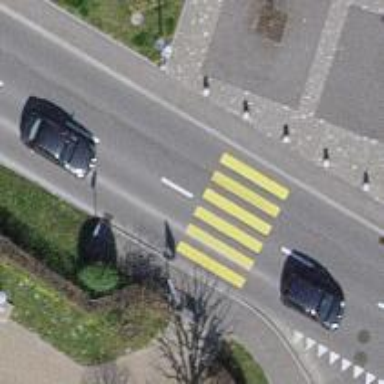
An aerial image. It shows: Marked crossing on the road.